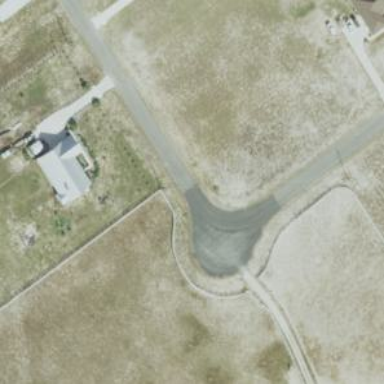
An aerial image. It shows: Turning circle on the road.